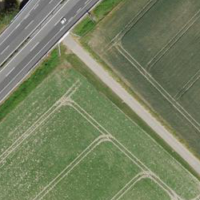
EUNIS habitat code: 57
Species observed at this site:
Lathyrus vernus